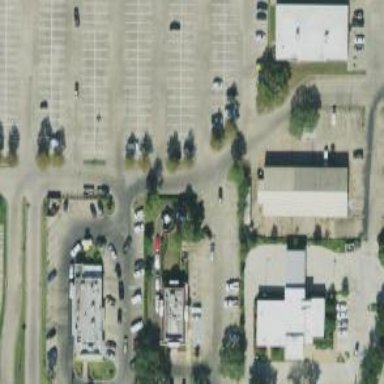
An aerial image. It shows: Parking space.